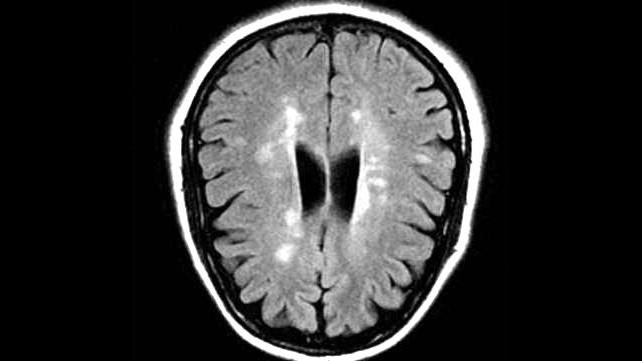
Label: notumor